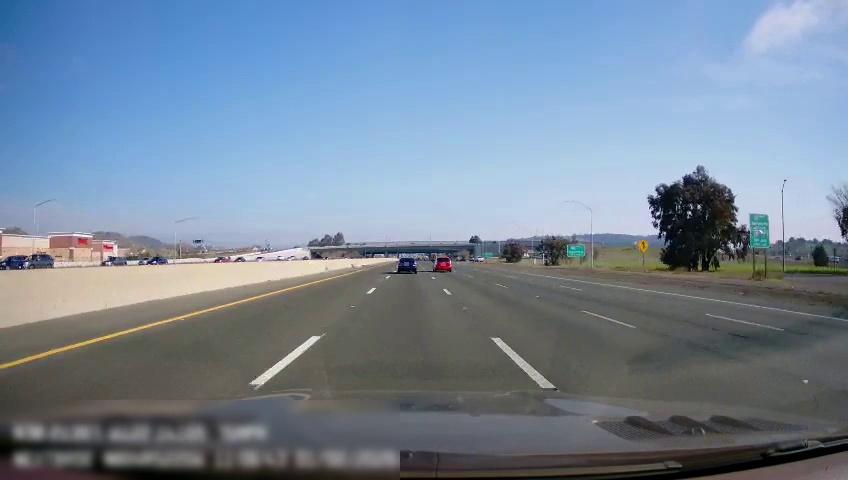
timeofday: Day
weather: Sunny
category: Drivable Space
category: Vehicles | Car
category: Vehicles | Car
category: Drivable Space
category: Vehicles | SUV
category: Vehicles | SUV
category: Vehicles | Car
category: Vehicles | Car
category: Vehicles | Car
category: Vehicles | Car
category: Lanes | Current Lane
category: Lanes | Alternate Lane
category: Lanes | Current Lane
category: Lanes | Alternate Lane
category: Lanes | Alternate Lane
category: Lanes | Alternate Lane
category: Traffic | Signs
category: Traffic | Signs
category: Traffic | Signs
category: Traffic | Signs